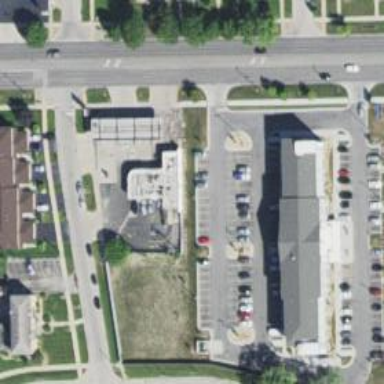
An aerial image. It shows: Convenience shop.